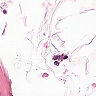
Metastatic tissue present: no